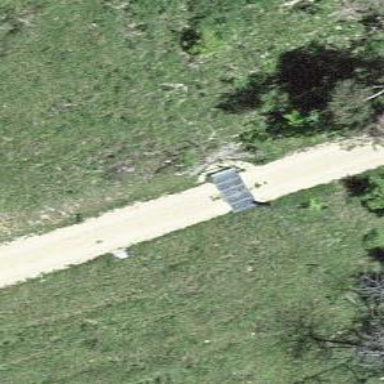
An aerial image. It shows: Cattle grid barrier.